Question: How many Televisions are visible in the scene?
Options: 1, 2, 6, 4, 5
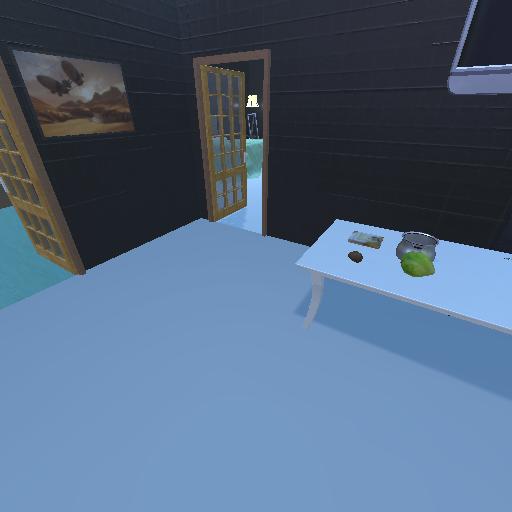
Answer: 1